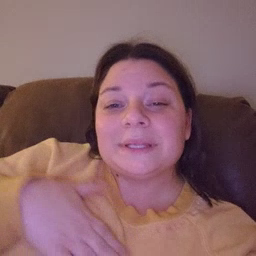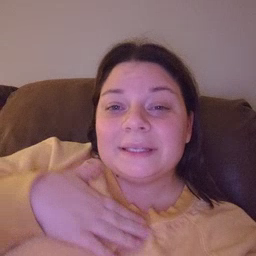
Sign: please